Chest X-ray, PA view. Patient: 54 years old, sex M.
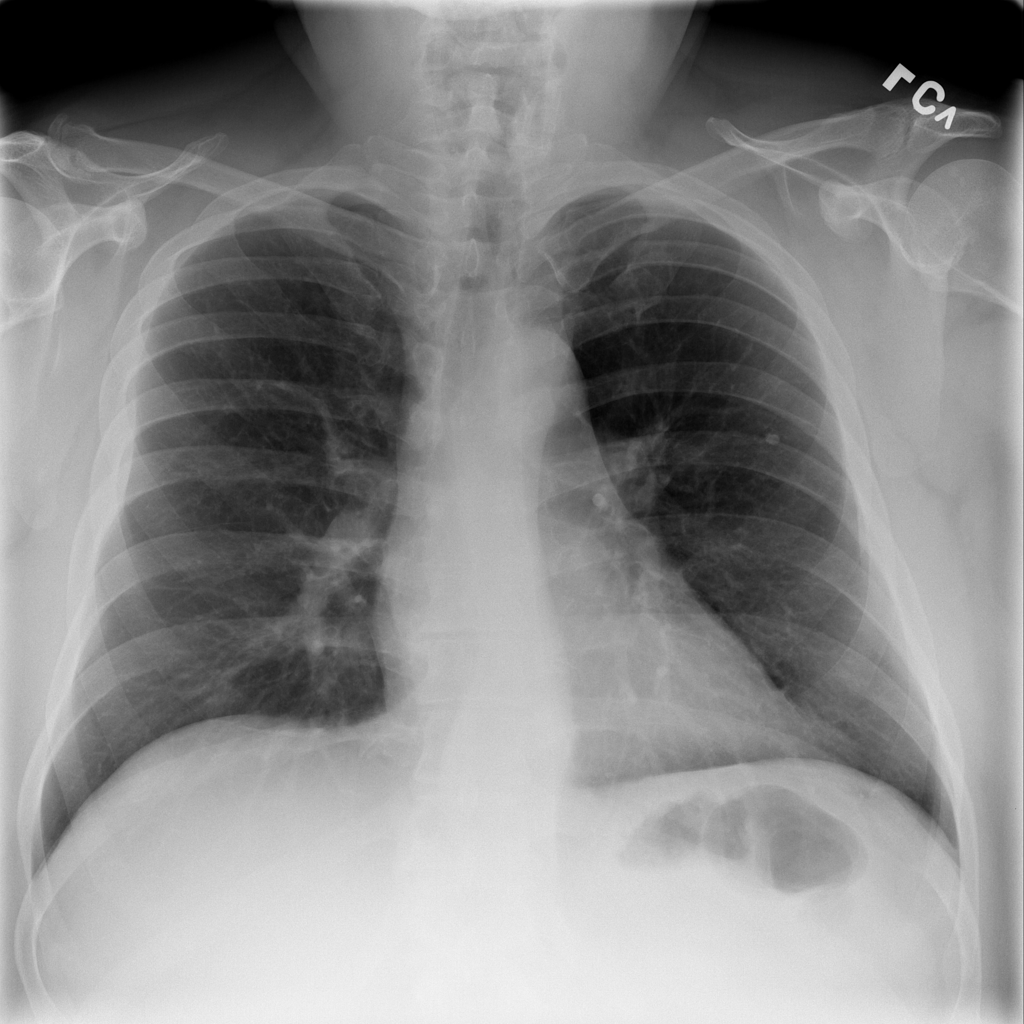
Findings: No Finding